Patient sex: F
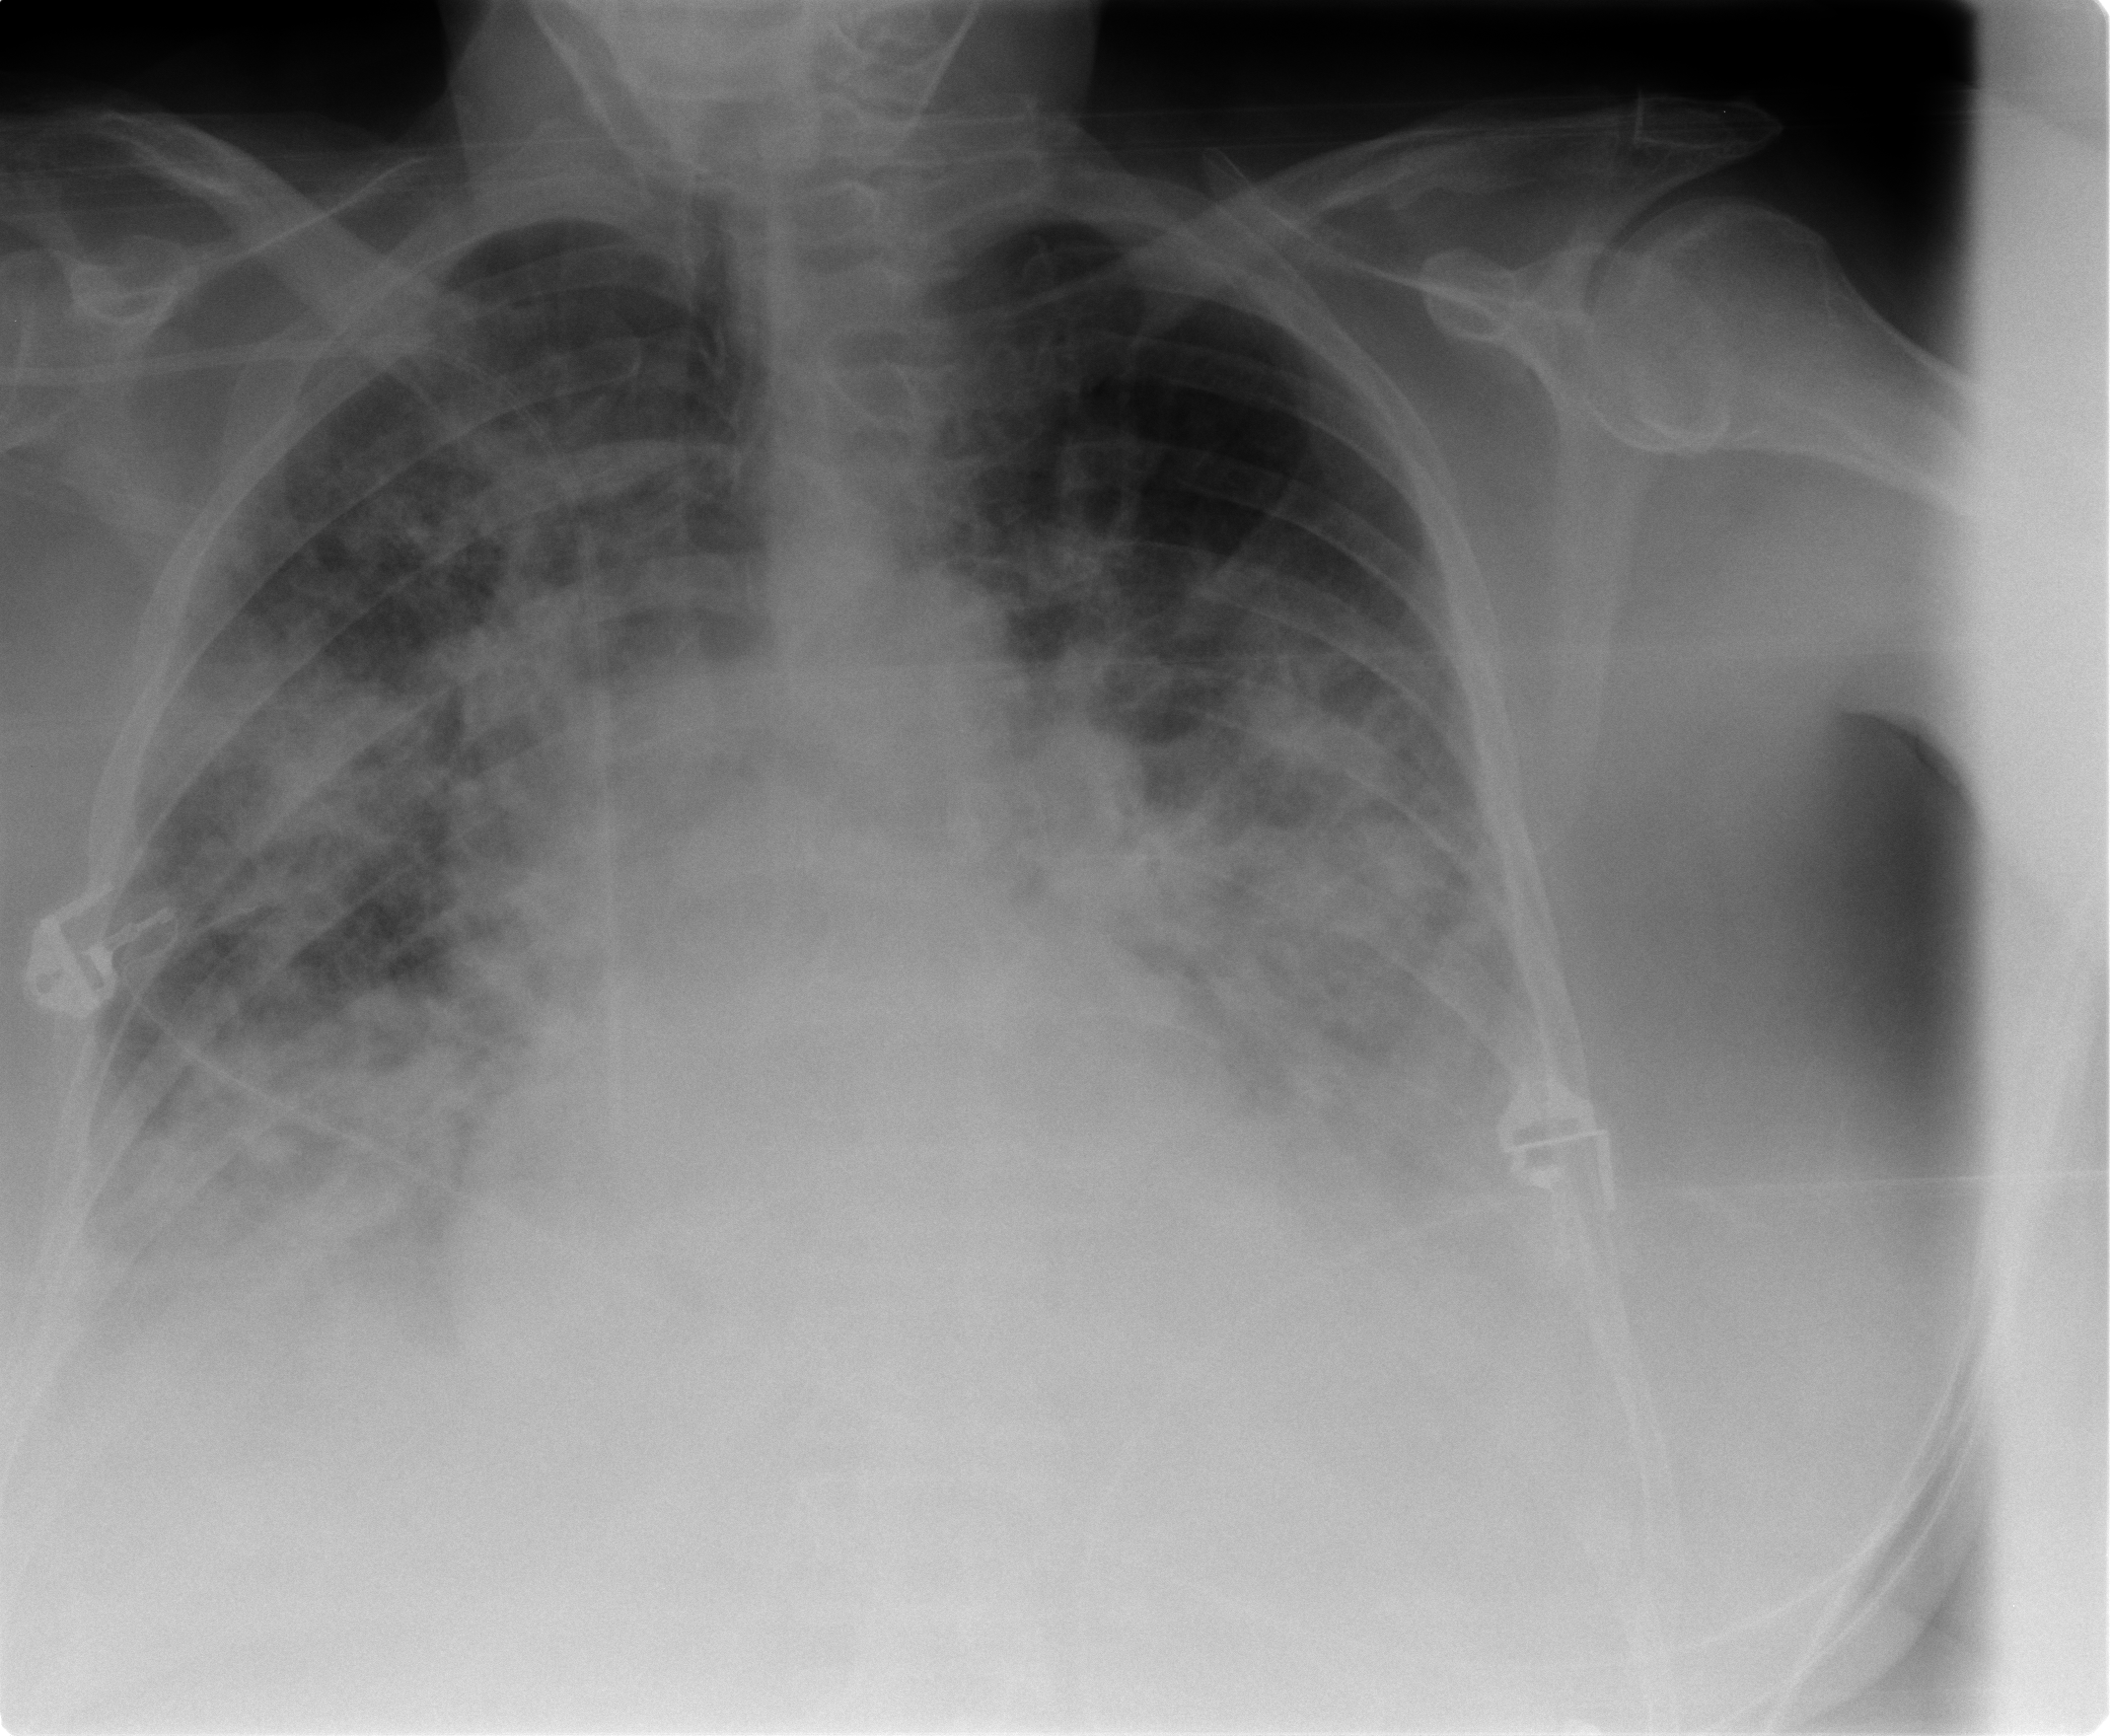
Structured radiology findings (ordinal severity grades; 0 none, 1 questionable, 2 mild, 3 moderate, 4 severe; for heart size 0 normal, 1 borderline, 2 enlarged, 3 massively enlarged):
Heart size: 2
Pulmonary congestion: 2
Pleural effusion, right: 3
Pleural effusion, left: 3
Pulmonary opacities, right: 3
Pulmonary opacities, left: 3
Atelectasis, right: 3
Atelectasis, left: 3